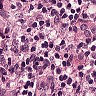
Metastatic tissue present: yes